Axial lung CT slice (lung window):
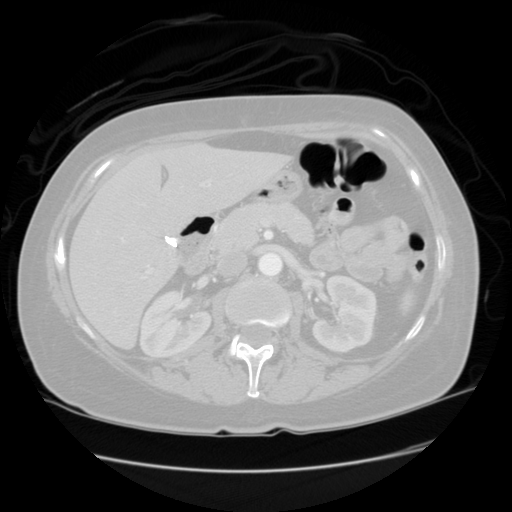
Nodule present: no